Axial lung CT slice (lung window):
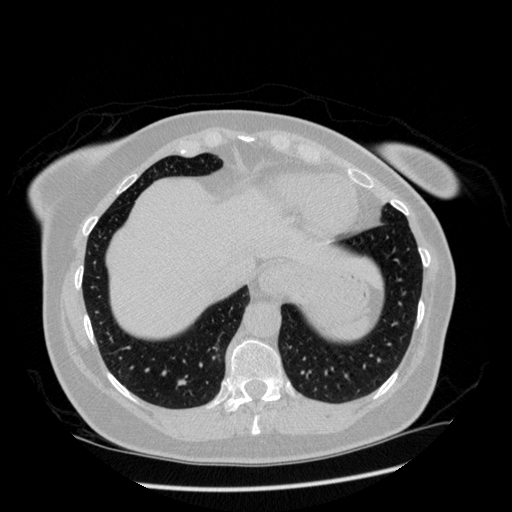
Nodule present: no